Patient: sex M, age 74
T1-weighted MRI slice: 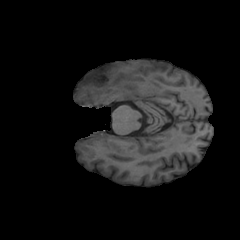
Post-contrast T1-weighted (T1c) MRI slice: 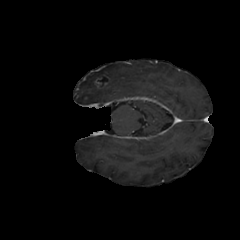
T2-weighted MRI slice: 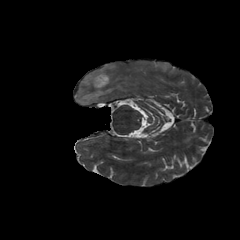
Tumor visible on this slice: yes
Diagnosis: Glioblastoma, IDH-wildtype
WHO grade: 4